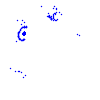
Particle: proton